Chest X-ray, PA view. Patient: 40 years old, sex F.
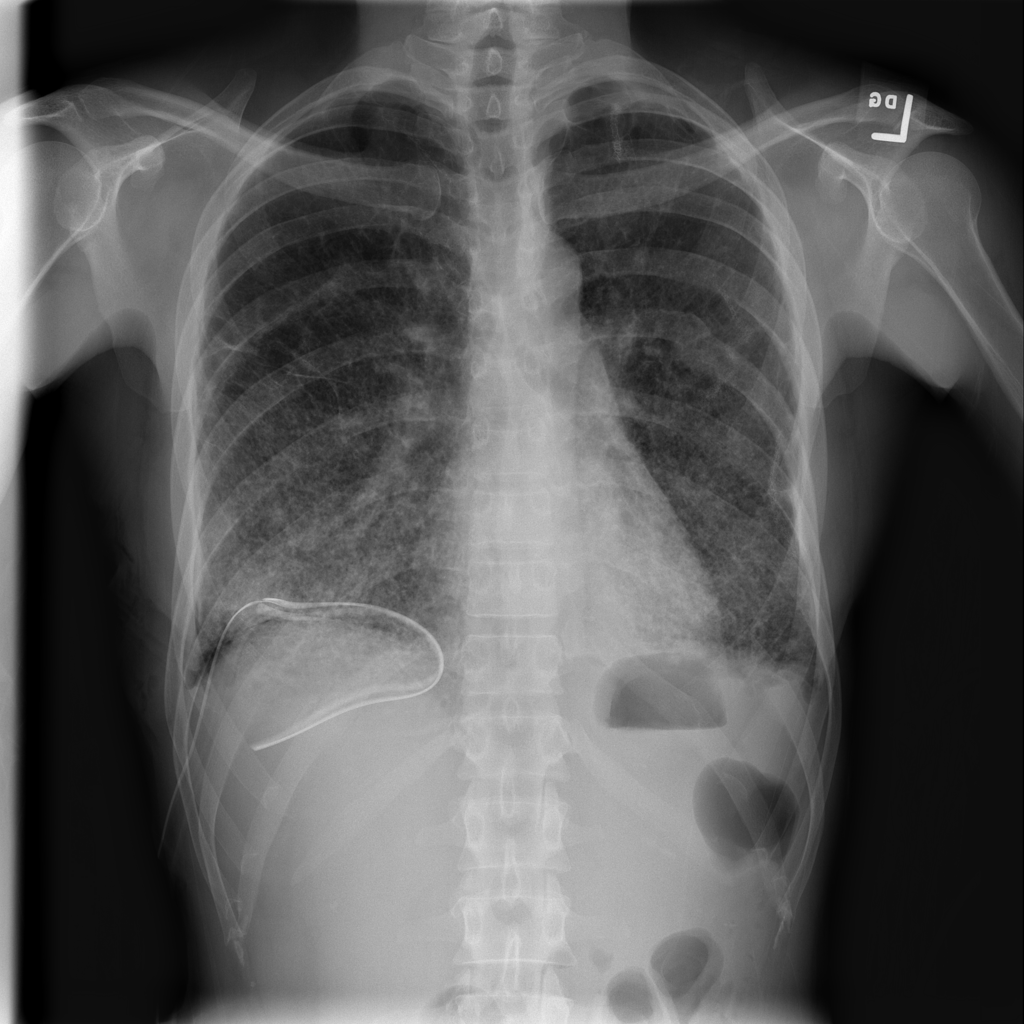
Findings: No Finding